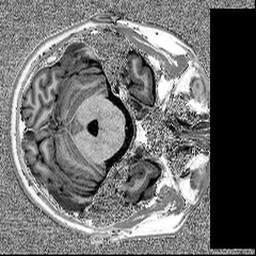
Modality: MP2RAGE
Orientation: axial
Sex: male